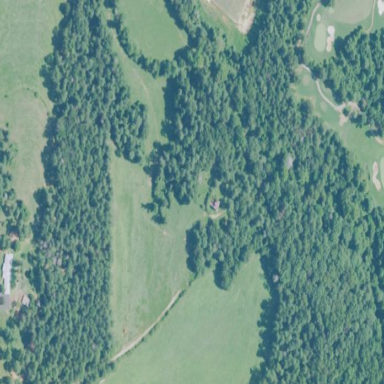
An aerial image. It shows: Farm.